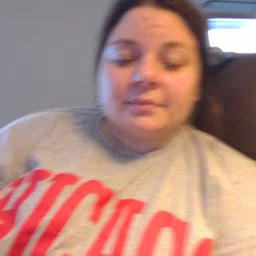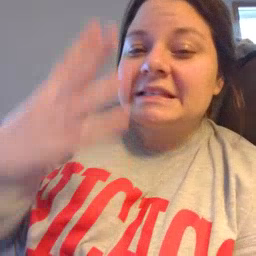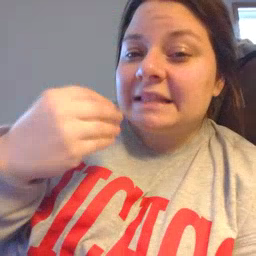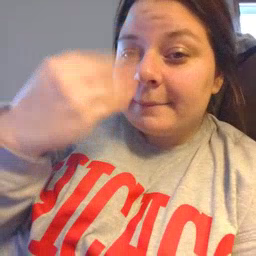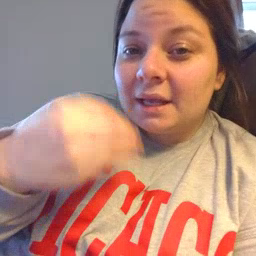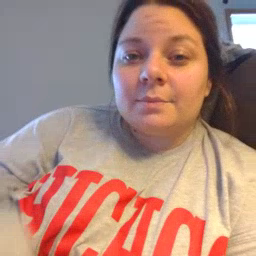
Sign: sleepy